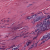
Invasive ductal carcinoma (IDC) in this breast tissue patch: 1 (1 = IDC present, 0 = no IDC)